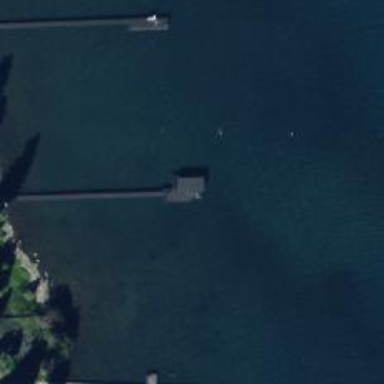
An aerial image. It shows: Man-made pier.